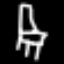
Label: chair